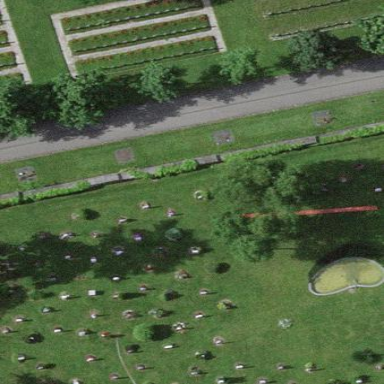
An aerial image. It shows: Sector within cemetery.